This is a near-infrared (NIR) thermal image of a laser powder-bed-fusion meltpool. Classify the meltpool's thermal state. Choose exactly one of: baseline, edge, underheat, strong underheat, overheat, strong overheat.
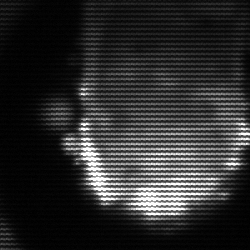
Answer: baseline